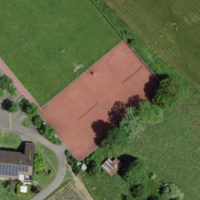
EUNIS habitat code: 53
Species observed at this site:
Jynx torquilla